Interaction volume radius: 10 \u00c5
Interaction volume height: 15 \u00c5
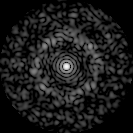
Disorder parameter: 0.8253